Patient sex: M
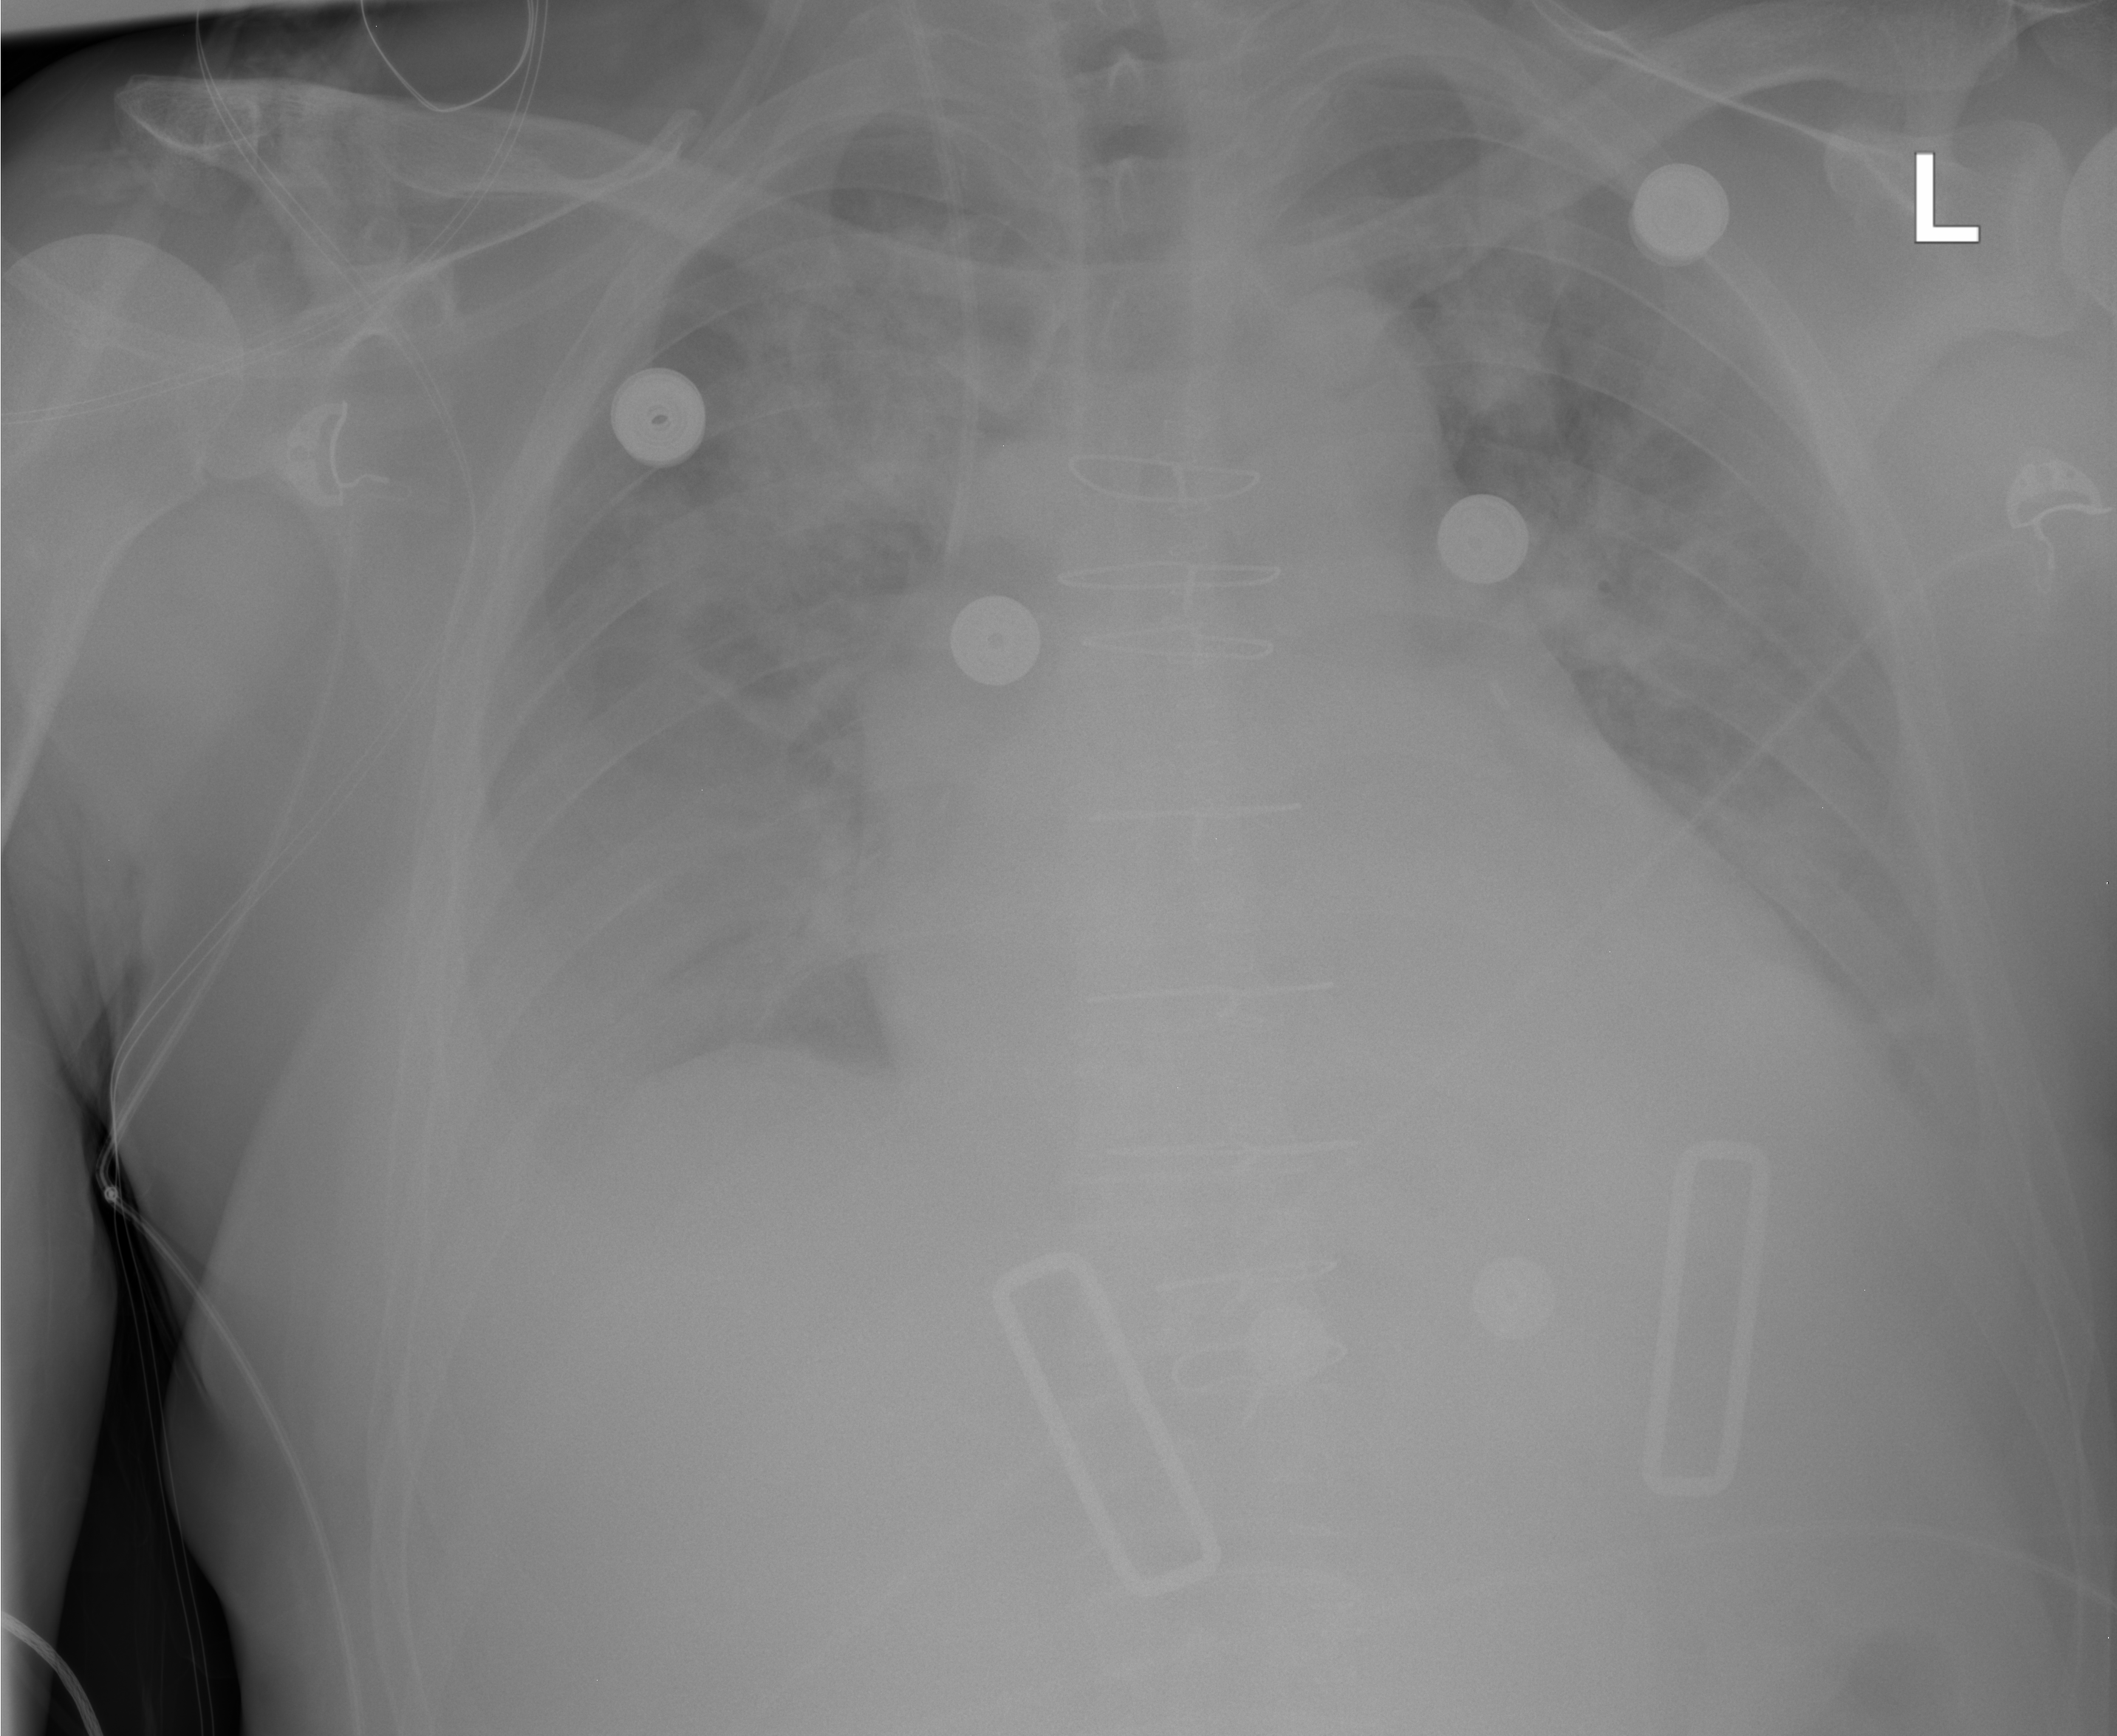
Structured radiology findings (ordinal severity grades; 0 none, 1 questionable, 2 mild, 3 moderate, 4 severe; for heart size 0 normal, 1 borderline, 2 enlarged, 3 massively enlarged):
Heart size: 2
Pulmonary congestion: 3
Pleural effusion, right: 2
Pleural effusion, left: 2
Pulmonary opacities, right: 3
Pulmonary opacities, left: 3
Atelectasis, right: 2
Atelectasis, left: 2